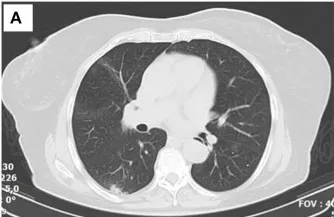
Serial thoracic computed tomographies (CTs) that demonstrate the lesion migration. (A) Image before corticosteroid initiation.
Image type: radiology (ct)